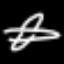
Label: airplane